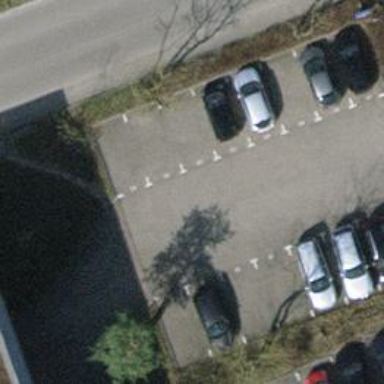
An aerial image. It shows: Parking aisle designated as service road.